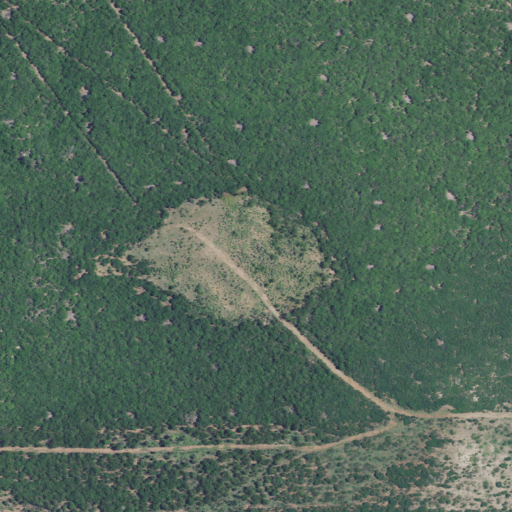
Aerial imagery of mountain in Texas named Irishman Hill containing shrub and deciduous forest